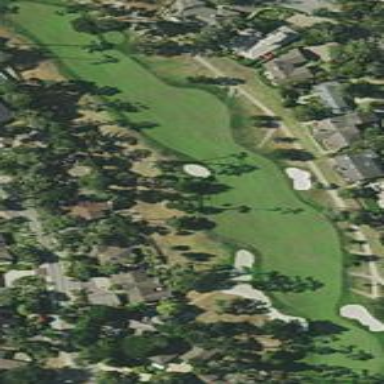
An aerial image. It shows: Scenic golf fairway.